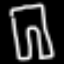
Label: pants